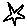
Label: star